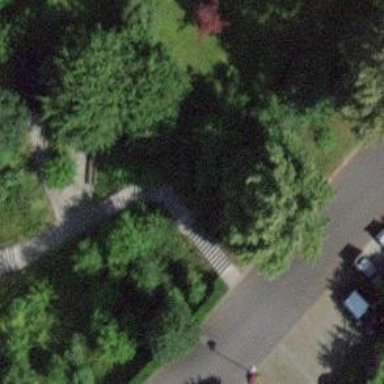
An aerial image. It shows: Road with steps.